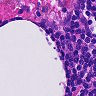
Metastatic tissue present: no